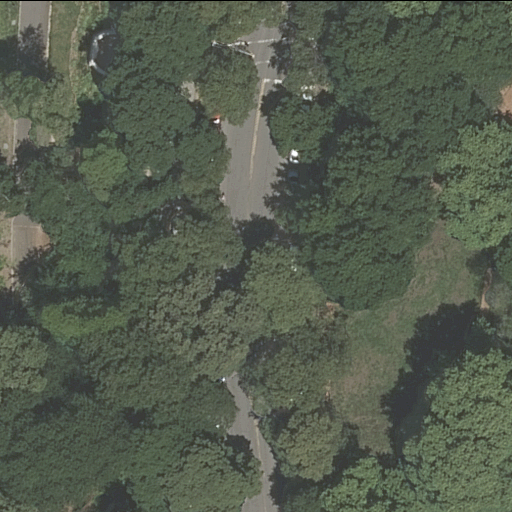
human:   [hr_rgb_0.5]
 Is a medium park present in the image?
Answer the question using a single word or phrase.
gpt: yes

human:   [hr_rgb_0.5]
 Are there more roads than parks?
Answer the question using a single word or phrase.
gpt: yes

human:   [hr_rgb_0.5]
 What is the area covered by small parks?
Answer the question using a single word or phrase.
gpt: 0m2

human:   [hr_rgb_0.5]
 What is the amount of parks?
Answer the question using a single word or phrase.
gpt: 1

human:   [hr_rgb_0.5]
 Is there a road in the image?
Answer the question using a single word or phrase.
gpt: yes

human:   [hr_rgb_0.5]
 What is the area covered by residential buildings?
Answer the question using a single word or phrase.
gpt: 0m2

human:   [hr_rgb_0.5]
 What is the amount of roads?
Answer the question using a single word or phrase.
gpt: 6

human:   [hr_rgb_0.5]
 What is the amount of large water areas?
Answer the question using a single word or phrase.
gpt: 0

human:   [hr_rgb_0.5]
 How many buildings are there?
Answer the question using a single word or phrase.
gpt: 0

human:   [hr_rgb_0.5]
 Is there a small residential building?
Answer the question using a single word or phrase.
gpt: no

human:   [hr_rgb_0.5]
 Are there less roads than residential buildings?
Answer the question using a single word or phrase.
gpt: no

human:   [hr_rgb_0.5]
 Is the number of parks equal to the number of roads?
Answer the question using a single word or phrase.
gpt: no

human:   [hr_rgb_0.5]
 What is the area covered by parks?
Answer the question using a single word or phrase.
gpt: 340m2

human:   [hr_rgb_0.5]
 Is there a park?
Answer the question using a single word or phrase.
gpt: yes

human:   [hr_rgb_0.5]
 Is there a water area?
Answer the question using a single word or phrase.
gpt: no

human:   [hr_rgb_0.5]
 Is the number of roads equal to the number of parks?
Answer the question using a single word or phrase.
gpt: no

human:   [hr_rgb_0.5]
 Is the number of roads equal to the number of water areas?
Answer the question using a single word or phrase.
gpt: no

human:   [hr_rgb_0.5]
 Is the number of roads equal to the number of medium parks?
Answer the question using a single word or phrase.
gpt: no

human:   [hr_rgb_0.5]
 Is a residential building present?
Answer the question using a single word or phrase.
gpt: no

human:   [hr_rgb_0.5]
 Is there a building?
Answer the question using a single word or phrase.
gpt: no

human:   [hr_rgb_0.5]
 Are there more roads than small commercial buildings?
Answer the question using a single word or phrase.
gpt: yes

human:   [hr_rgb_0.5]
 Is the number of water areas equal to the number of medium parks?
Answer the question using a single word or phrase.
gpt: no

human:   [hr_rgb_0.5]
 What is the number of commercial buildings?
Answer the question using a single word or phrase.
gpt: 0

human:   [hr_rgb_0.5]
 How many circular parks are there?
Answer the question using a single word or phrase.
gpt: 0

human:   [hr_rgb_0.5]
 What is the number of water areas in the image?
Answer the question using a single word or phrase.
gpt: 0

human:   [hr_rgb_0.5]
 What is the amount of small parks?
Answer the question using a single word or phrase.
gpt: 0

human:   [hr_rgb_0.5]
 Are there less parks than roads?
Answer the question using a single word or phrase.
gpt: yes

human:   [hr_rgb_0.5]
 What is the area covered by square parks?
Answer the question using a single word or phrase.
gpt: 0m2

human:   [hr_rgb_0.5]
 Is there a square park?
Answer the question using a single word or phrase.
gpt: no

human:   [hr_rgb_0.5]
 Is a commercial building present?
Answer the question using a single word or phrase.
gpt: no

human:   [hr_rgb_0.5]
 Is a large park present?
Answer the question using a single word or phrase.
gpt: no

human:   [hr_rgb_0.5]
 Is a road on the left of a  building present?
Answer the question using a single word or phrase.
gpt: no

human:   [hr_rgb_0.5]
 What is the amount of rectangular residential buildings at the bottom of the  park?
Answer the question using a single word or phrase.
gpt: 0

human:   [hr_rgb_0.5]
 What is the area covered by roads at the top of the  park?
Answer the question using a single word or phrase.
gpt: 0m2

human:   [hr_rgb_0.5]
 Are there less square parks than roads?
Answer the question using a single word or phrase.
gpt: yes

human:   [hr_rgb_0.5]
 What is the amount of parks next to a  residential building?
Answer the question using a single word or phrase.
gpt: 0

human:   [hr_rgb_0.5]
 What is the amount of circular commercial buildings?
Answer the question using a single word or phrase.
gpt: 0

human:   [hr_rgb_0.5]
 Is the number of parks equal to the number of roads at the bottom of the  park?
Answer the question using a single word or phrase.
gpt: no

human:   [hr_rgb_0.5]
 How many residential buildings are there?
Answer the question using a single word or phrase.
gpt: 0

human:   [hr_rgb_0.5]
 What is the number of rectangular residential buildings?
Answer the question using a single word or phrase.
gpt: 0

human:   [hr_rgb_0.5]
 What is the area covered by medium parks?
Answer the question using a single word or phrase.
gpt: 340m2

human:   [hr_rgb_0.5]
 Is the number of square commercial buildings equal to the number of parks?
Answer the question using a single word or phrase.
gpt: no

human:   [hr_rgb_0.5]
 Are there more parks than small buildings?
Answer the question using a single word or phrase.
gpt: yes

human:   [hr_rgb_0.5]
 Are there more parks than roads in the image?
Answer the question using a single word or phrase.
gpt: no

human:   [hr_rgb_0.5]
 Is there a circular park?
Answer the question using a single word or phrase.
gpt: no

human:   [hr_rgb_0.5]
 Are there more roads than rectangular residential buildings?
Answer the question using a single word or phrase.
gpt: yes

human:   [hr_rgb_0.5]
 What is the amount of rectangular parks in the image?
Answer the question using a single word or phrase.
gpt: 0

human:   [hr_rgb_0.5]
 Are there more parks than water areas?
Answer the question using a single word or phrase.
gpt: yes

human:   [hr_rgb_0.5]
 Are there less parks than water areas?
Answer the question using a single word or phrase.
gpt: no

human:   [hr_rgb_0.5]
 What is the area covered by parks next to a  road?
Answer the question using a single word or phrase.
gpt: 340m2

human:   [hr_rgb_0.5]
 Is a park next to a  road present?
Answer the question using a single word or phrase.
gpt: yes

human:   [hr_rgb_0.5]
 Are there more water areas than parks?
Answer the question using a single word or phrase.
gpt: no

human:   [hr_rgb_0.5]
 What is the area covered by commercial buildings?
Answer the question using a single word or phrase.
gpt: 0m2

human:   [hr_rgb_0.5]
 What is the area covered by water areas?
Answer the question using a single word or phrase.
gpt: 0m2

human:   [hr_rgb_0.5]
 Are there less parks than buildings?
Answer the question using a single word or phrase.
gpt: no

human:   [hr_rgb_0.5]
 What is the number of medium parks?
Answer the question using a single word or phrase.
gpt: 1

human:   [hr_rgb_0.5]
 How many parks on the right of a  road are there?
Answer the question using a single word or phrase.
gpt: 0

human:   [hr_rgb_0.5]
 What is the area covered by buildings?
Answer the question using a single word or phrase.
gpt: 0m2

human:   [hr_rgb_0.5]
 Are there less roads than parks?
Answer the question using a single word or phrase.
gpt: no

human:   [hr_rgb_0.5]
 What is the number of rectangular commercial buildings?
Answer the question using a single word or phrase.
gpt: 0

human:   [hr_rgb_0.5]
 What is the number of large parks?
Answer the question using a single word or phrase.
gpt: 0

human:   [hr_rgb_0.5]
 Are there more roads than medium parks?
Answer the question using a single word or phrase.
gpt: yes

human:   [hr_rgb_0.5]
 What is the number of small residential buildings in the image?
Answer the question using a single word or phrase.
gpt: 0

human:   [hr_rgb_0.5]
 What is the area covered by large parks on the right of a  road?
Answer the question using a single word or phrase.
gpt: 0m2